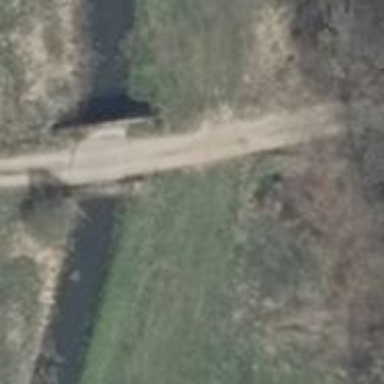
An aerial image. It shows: Track road on gravel surface leading over bridge with grade 2 track type.